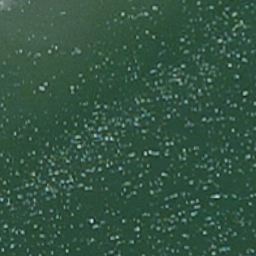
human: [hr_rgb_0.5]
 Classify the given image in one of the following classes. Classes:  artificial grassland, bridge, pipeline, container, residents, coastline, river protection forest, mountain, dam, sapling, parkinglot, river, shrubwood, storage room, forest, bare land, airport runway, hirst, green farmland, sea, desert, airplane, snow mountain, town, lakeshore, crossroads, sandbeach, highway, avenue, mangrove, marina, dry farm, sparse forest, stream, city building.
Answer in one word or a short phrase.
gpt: sea